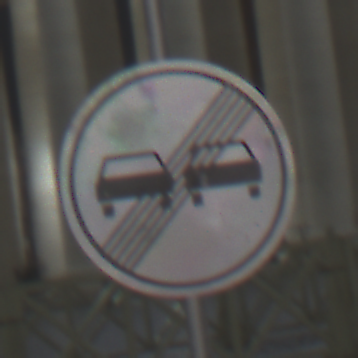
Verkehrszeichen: EndeUeberholverbot
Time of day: Night
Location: Outdoor (Urban)
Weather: PartlyCloudy
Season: NotSpecified
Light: Artificial